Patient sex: M
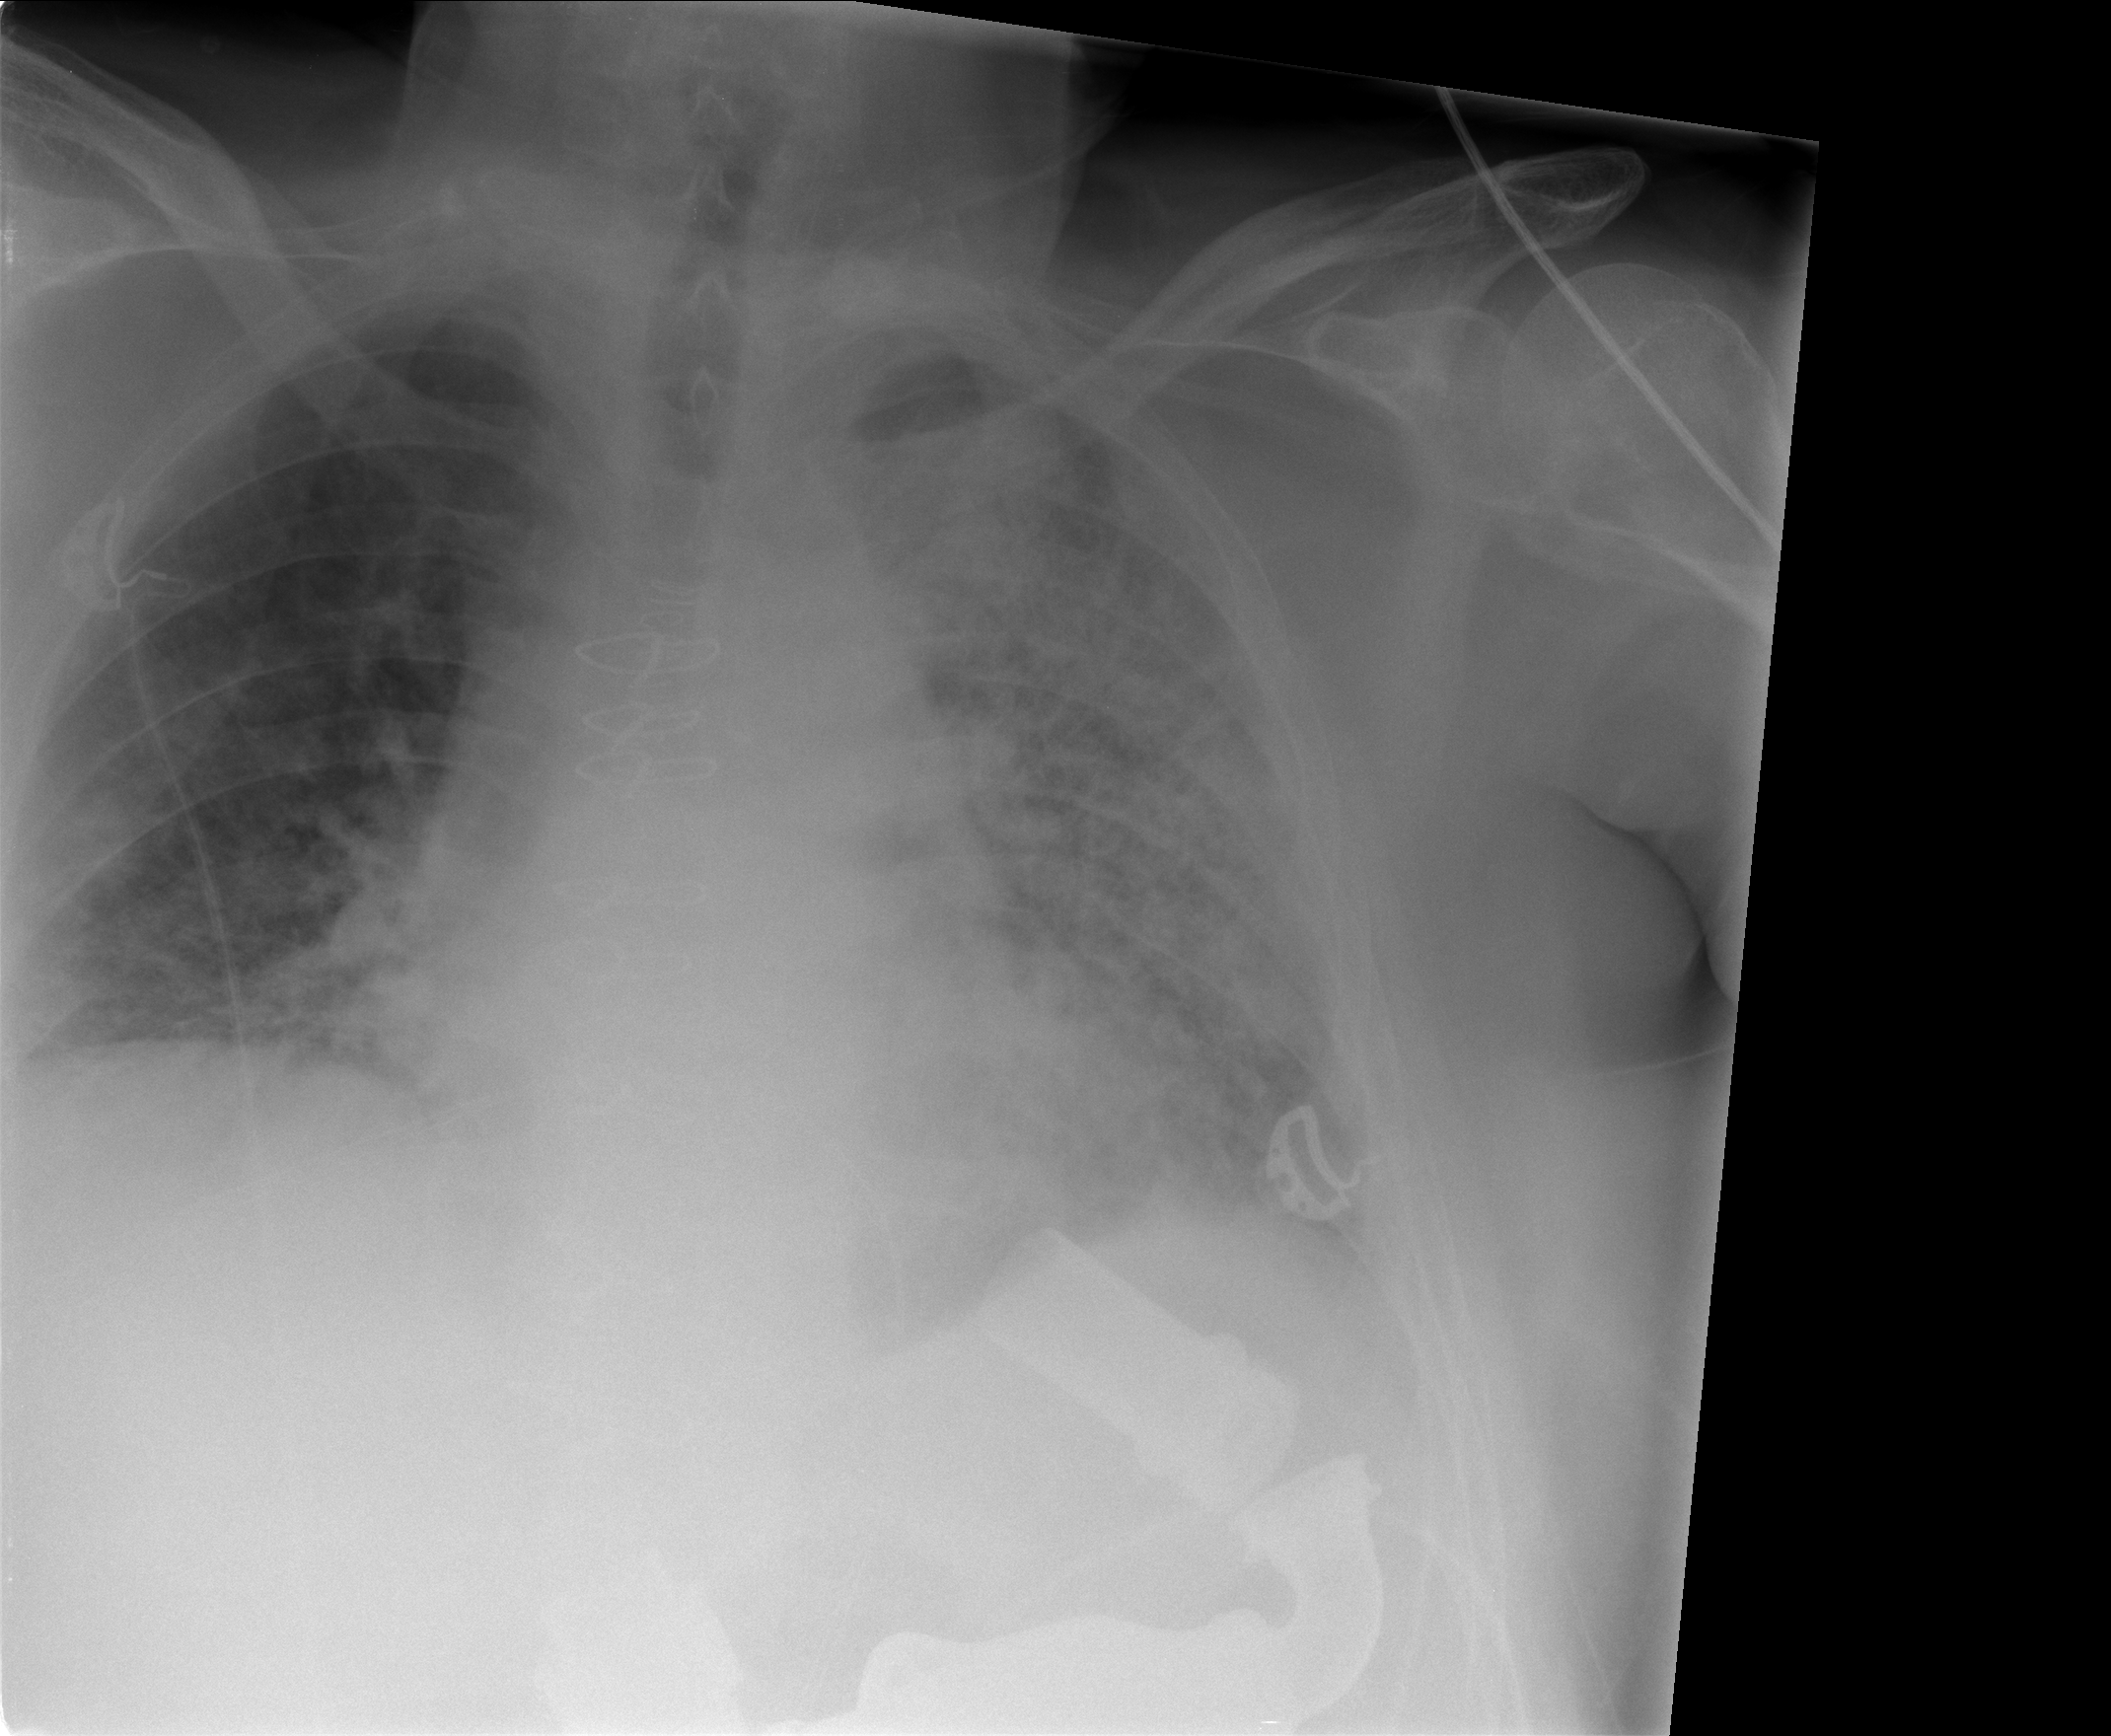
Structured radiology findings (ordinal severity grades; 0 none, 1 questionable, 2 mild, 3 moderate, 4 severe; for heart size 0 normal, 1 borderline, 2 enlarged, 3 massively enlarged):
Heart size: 1
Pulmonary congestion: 2
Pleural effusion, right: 1
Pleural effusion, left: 2
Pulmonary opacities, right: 2
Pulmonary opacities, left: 4
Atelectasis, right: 2
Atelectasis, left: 3